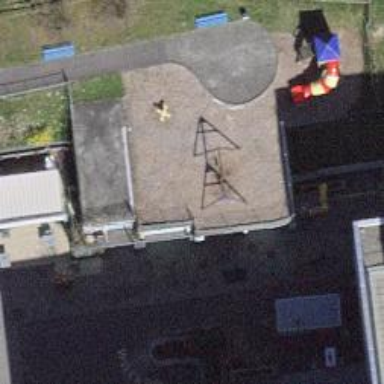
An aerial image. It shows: Playground area for leisure activities on the land.